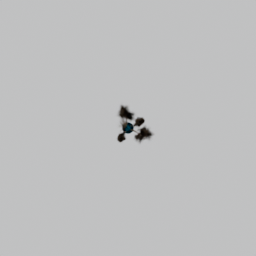
Label: decoration